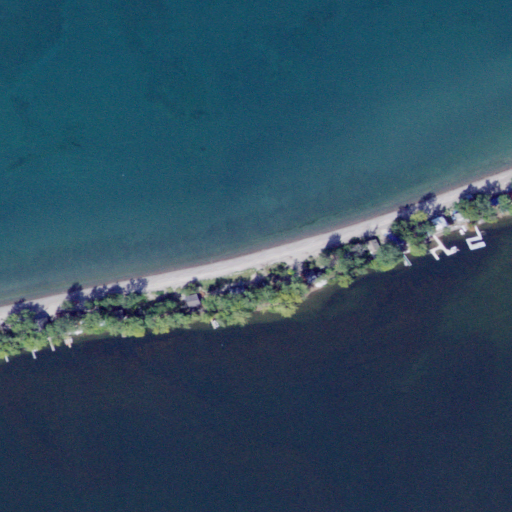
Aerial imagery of beach in New York named Crescent Beach containing open water, grassland, and medium intensity development